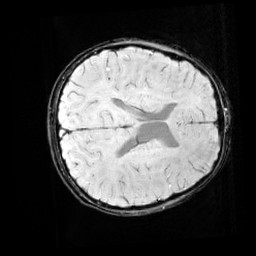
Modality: SWI
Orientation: axial
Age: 12
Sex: male
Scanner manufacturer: siemens
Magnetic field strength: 3 T
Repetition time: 0.027 s
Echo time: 0.02 s